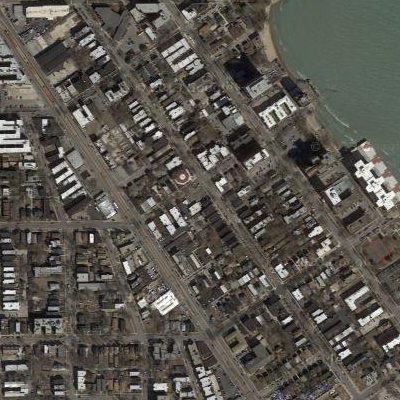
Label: Industry